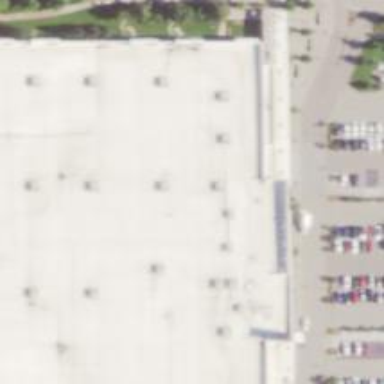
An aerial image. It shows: Building that houses supermarket.